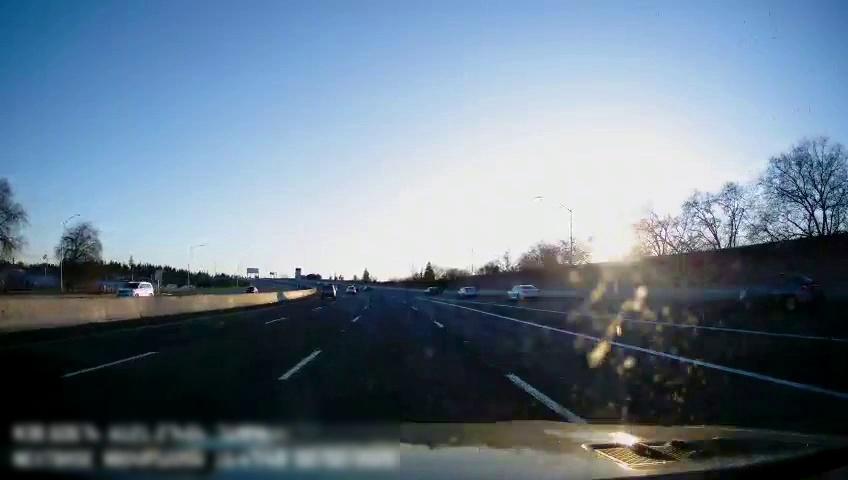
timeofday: Day
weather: Sunny
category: Drivable Space
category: Vehicles | Car
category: Vehicles | SUV
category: Vehicles | SUV
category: Vehicles | Car
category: Vehicles | Car
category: Vehicles | Car
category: Vehicles | SUV
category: Vehicles | SUV
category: Lanes | Alternate Lane
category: Lanes | Current Lane
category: Lanes | Current Lane
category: Lanes | Alternate Lane
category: Lanes | Alternate Lane
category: Traffic | Signs